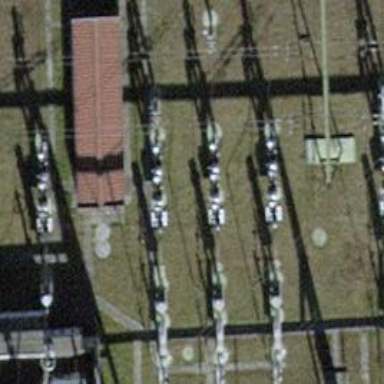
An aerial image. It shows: Insulator used in power systems.